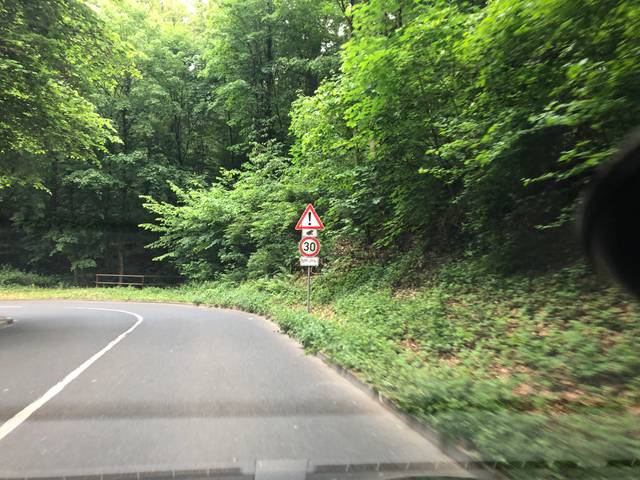
Region: Germany
Coordinates: 49.381, 8.707